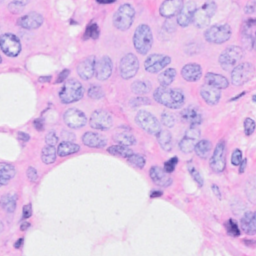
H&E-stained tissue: Breast